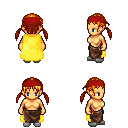
a pixel art fantasy rpg character, female body template, human, tanned skin, yellow cape, robe skirt, light blonde twin-tailed hairstyle, red bandana, white slippers, four views (front, back, left, right), 2x2 character sprite sheet, small pixel art, hard edges, no anti-aliasing